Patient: sex M, age 60
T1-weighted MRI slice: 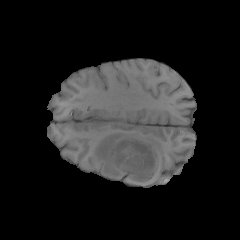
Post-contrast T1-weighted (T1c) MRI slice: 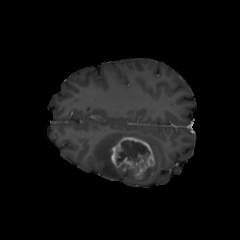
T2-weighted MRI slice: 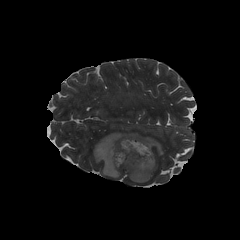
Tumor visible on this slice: yes
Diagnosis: Glioblastoma, IDH-wildtype
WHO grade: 4